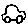
Label: car